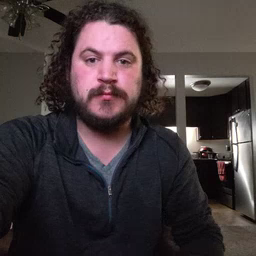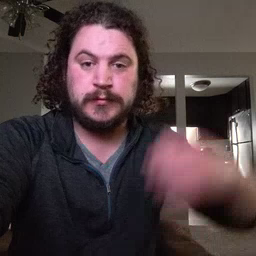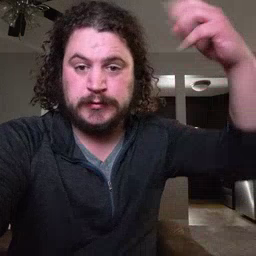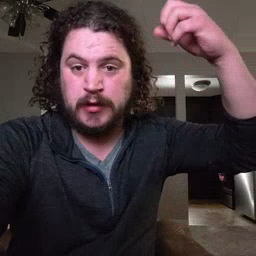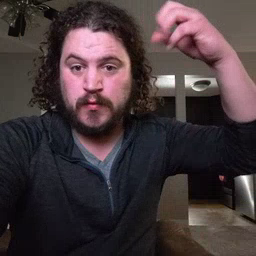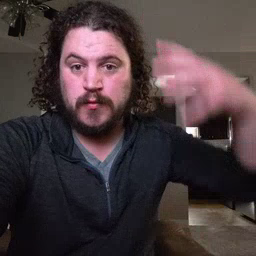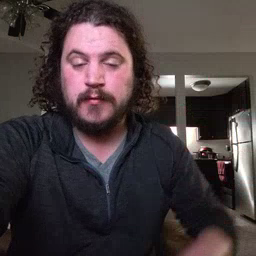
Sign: shower